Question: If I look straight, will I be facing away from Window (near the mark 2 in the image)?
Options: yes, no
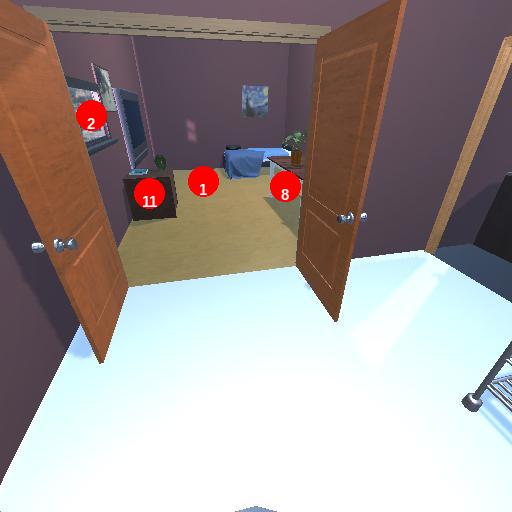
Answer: yes